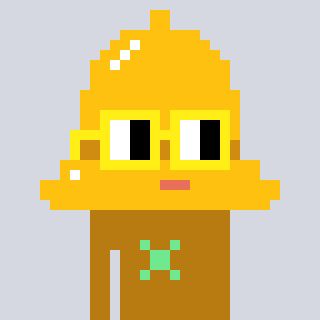
a pixel art character with square yellow glasses, a bell-shaped head and a gold-colored body on a cool background